Question: I have the following controller and view. It is listing the values correctly using GET. When I click on the button it causes a POST. However the value received in the controller is NULL. How do we correct it?
HIGHLIGHTED CODE
'''
[HttpPost]
public ActionResult CastVote(IEnumerable<Program> theProgramList)
'''
GET Image

CODE
'''
public enum RatingEnum { Poor = 0, Neutral, Good, Excellent };
public class Program
{
public int ProgramID { get; set; }
public string ProgramName { get; set; }
public RatingEnum RatingID { get; set; }
public string ProgramCategory { get; set; }
}
'''
CONTROLLER
'''
namespace MyProgramRatingApp.Controllers
{
public class ProgramController : Controller
{
List<Program> programList = new List<Program>()
{
new Program
{
ProgramID = 1,ProgramName = "Program1",
ProgramCategory = "A"
},
new Program
{
ProgramID = 2,ProgramName = "Program2",
ProgramCategory = "B"
},
new Program
{
ProgramID = 3,ProgramName = "Program3",
ProgramCategory = "A"
}
};
// GET: /Program/
public ActionResult CastVote()
{
ViewBag.RatingEnum = GetRstingSelectList();
return View(programList);
}
// POST: /StoreManager/Create
[HttpPost]
public ActionResult CastVote(IEnumerable<Program> theProgramList)
{
if (ModelState.IsValid)
{
//Save the book in DB first and then redirectToAction.
return RedirectToAction("CastVote");
}
return View(theProgramList);
}
public static SelectList GetRstingSelectList()
{
Array values = Enum.GetValues(typeof(RatingEnum));
List<System.Web.UI.WebControls.ListItem> items = new List<System.Web.UI.WebControls.ListItem>(values.Length);
foreach (var i in values)
{
items.Add(new System.Web.UI.WebControls.ListItem
{
Text = Enum.GetName(typeof(RatingEnum), i),
Value = ((int)i).ToString()
}
);
}
return new SelectList(items);
}
}
}
'''
VIEW
'''
@model IEnumerable<MyProgramRatingApp.Program>
@{
ViewBag.Title = "CastVote";
}
<h2>CastVote</h2>
@using (Html.BeginForm())
{
<table>
<tr>
<th style="border:1px solid Teal; background-color:Gray">
ProgramName
</th>
<th style="border:1px solid Teal; background-color:Gray">
RatingID
</th>
<th style="border:1px solid Teal; background-color:Gray">
ProgramCategory
</th>
<th style="border:1px solid Teal; background-color:Gray"></th>
</tr>
@foreach (var item in Model)
{
<tr>
<td style="border:1px solid Teal">
@Html.DisplayFor(modelItem => item.ProgramName)
</td>
<td style="border:1px solid Teal">
@Html.DisplayFor(modelItem => item.RatingID)
</td>
<td style="border:1px solid Teal">
@Html.DisplayFor(modelItem => item.ProgramCategory)
</td>
<td style="border:1px solid Teal">
@Html.DropDownListFor(model => item.RatingID, (SelectList)ViewBag.RatingEnum, String.Empty)
</td>
</tr>
}
</table>
<p>
<input type="submit" value="Cast Vote" />
</p>
}
'''
READING:
1. dropdownlist set selected value in MVC3 Razor
2. ASP.NET MVC 3 - Partial vs Display Template vs Editor Template
3. IEnumerable property with MVC3 EditorTemplate
4. ASP.NET Wire Format for Model Binding to Arrays, Lists, Collections, Dictionaries
5. Model Binding To A List
---
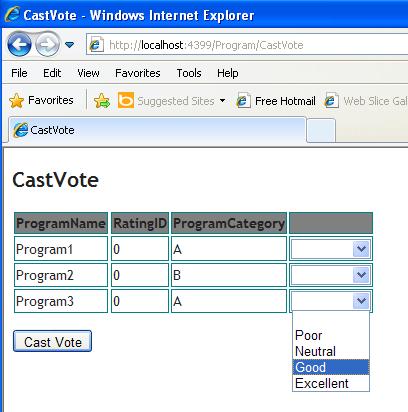
Answer: Replace the 'foreach' loop in your view with a call to an editor template:
'''
@model IEnumerable<MyProgramRatingApp.Program>
@{
ViewBag.Title = "CastVote";
}
<h2>CastVote</h2>
@using (Html.BeginForm())
{
<table>
<tr>
<th style="border:1px solid Teal; background-color:Gray">
ProgramName
</th>
<th style="border:1px solid Teal; background-color:Gray">
RatingID
</th>
<th style="border:1px solid Teal; background-color:Gray">
ProgramCategory
</th>
<th style="border:1px solid Teal; background-color:Gray"></th>
</tr>
@Html.EditorForModel()
</table>
<p>
<input type="submit" value="Cast Vote" />
</p>
}
'''
and then define the editor template which will be automatically rendered for each element in the model ('~/Views/Shared/EditorTemplates/Program.cshtml'):
'''
@model MyProgramRatingApp.Program
<tr>
<td style="border:1px solid Teal">
@Html.EditorFor(x => x.ProgramName)
</td>
<td style="border:1px solid Teal">
@Html.EditorFor(x => x.RatingID)
</td>
<td style="border:1px solid Teal">
@Html.EditorFor(x => x.ProgramCategory)
</td>
<td style="border:1px solid Teal">
@Html.DropDownListFor(
x => x.RatingID,
(SelectList)ViewBag.RatingEnum,
String.Empty
)
</td>
</tr>
'''
Notice that I have used '@Html.EditorFor' in the editor template instead of '@Html.DisplayFor' in order to generate input fields. If you don't do that you won't get any values back in the controller because your form doesn't contain any input elements. If you don't want to show input fields you could use hidden inputs:
'''
@model MyProgramRatingApp.Program
<tr>
<td style="border:1px solid Teal">
@Html.DisplayFor(x => x.ProgramName)
@Html.HiddenFor(x => x.ProgramName)
</td>
<td style="border:1px solid Teal">
@Html.DisplayFor(x => x.RatingID)
@Html.HiddenFor(x => x.RatingID)
</td>
<td style="border:1px solid Teal">
@Html.DisplayFor(x => x.ProgramCategory)
@Html.HiddenFor(x => x.ProgramCategory)
</td>
<td style="border:1px solid Teal">
@Html.DropDownListFor(
x => x.RatingID,
(SelectList)ViewBag.RatingEnum,
String.Empty
)
</td>
</tr>
'''
The editor template will generate correct names for the input fields so that the model binder correctly binds the values.
You may also take a look at the <URL> to better understand the wire format that is expected for collections.